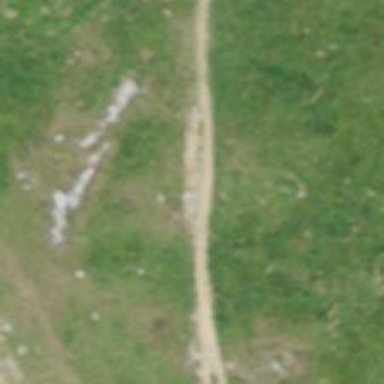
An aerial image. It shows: Unpaved path.